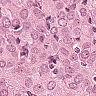
Metastatic tissue present: yes